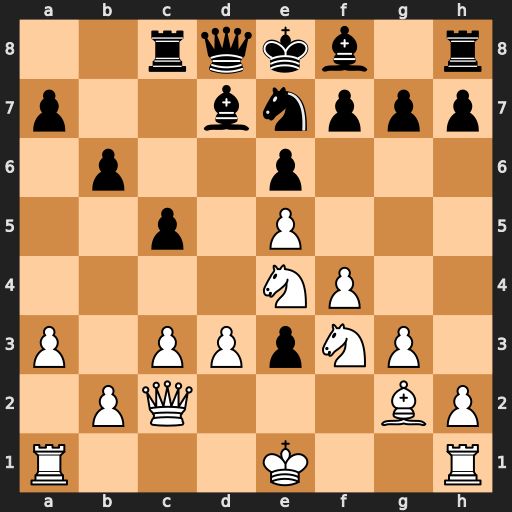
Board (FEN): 2rqkb1r/p2bnppp/1p2p3/2p1P3/4NP2/P1PPpNP1/1PQ3BP/R3K2R
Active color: w
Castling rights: KQk
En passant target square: -
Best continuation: Nd6#